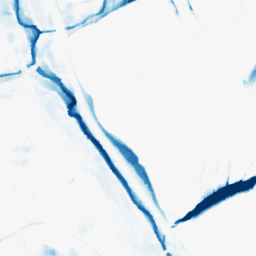
Category: morphological
Decomposition family: morphological_square
Decomposition parameters: operation: closing
size: 20
Upsampling method: linear_exact
Upsampling parameters: scale: 4
Upsampling scale: 4